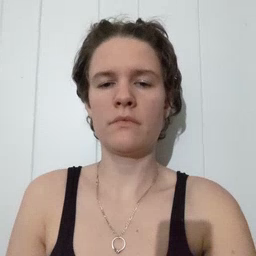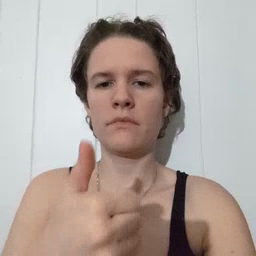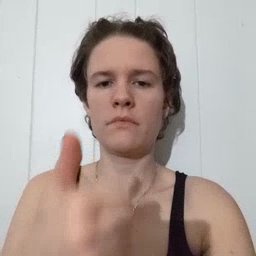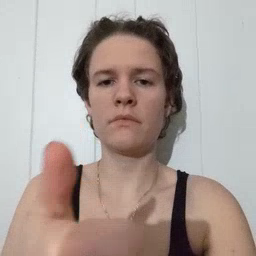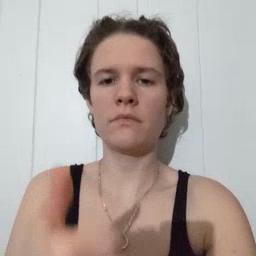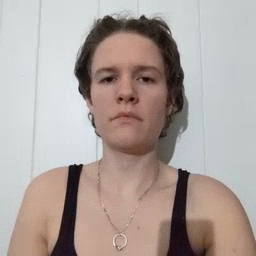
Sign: yourself